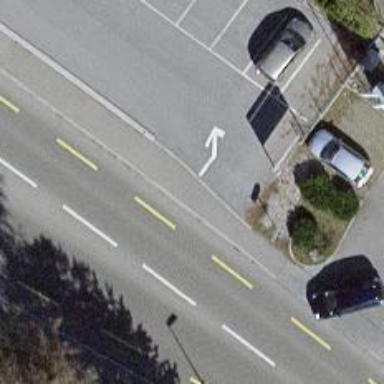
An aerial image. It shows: Unmarked crossing on the road.